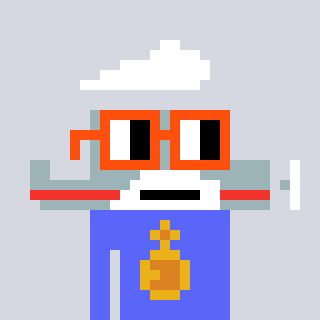
a pixel art character with square orange glasses, a plane-shaped head and a purple-colored body on a cool background